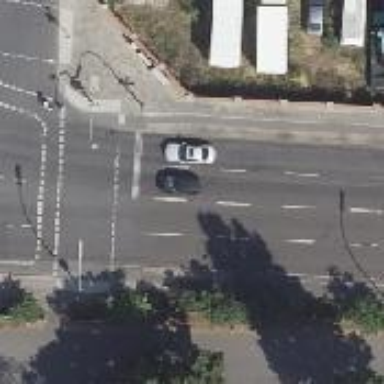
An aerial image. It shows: Cycleway link with asphalt surface.